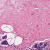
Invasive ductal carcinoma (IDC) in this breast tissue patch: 0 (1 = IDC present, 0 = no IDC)